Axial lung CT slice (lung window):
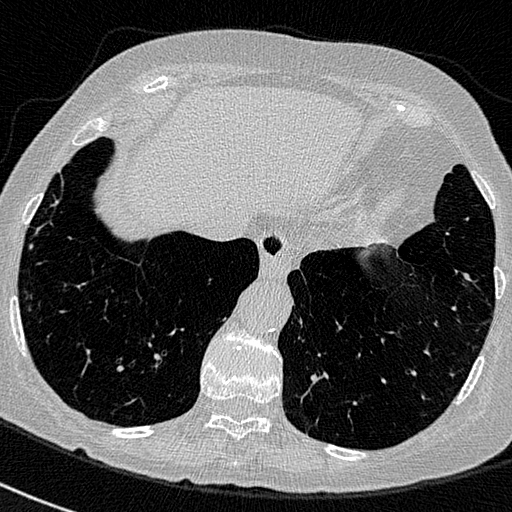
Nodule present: no